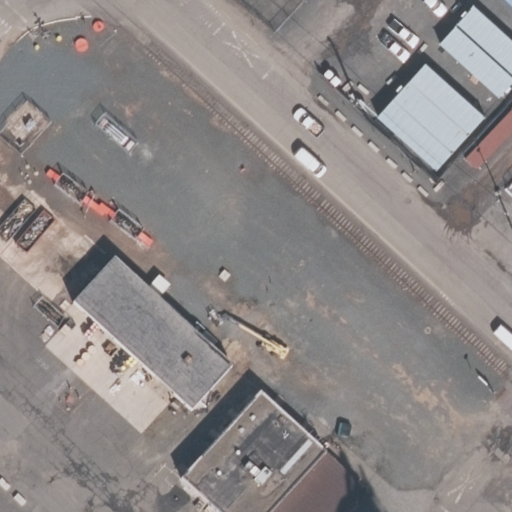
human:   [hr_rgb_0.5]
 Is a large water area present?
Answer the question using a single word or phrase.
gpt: no

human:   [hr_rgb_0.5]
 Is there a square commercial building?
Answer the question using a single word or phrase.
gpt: no

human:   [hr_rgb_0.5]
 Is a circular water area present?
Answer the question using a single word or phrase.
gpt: no

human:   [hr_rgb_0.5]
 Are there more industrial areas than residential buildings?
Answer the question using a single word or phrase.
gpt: yes

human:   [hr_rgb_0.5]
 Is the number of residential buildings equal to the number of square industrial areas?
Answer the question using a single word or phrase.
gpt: yes

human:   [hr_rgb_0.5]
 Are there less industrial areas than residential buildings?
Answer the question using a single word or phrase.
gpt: no

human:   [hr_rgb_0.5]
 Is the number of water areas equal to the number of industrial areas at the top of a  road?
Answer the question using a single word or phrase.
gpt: yes

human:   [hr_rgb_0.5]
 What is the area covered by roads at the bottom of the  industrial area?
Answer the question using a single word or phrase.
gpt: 0m2

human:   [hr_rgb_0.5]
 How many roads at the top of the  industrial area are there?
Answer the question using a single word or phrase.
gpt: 2

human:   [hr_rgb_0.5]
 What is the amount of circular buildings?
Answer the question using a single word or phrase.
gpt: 0

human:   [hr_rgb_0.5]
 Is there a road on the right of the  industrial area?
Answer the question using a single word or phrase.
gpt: no

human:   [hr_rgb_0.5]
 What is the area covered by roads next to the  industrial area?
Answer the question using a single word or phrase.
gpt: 0m2

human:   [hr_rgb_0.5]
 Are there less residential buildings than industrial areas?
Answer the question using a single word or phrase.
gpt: yes

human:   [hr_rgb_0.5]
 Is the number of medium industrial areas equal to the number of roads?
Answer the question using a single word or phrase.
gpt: no

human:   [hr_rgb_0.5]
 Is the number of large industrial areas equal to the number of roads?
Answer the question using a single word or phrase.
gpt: no

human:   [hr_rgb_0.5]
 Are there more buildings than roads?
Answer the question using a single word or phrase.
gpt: no

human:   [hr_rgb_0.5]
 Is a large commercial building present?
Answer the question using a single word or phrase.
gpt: no

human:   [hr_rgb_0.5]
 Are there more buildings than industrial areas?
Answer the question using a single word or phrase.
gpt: no

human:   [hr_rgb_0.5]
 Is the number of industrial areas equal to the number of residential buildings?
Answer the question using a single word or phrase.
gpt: no

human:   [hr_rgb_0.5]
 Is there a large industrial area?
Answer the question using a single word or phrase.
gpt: yes

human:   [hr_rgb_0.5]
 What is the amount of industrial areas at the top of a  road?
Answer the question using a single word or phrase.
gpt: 0

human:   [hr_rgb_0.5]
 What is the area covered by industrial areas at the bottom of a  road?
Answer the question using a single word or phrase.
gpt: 10583m2

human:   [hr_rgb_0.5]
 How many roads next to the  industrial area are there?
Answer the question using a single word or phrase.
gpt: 2

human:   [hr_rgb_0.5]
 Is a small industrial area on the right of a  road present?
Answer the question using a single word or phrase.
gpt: no

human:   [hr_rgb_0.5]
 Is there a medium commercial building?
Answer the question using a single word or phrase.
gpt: no

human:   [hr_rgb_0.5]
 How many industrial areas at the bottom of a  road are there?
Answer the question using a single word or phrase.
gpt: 1

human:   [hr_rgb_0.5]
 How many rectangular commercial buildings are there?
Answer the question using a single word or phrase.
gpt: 0

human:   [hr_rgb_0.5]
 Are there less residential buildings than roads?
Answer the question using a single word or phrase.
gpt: yes

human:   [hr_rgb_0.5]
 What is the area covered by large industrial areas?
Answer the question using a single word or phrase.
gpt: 10583m2

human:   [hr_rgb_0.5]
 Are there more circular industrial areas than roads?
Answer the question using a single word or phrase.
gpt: no

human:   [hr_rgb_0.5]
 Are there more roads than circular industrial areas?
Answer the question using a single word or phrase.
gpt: yes

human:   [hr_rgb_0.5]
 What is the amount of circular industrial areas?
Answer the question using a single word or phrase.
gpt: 0

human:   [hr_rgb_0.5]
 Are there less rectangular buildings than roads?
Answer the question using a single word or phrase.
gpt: yes

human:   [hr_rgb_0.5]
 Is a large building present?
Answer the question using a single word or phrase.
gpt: no

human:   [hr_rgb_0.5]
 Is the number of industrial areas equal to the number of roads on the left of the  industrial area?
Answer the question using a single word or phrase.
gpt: no

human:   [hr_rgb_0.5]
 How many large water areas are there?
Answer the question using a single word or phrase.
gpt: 0